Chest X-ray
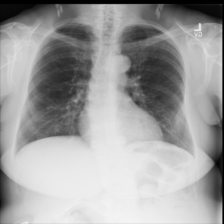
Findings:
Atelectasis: negative
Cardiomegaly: negative
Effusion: negative
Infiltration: negative
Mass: negative
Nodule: negative
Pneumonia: negative
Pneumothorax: negative
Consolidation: negative
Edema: negative
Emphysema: negative
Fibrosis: negative
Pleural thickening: negative
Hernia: negative